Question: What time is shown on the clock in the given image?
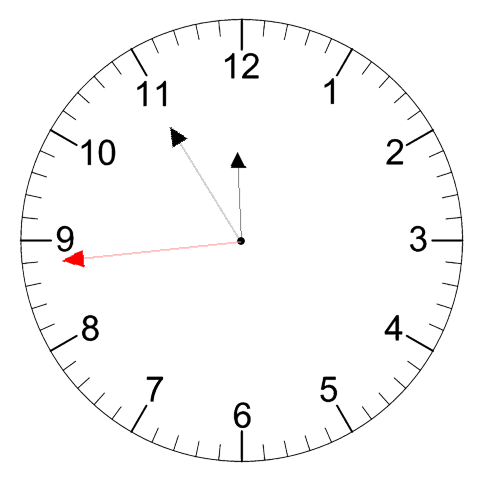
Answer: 11:54:44